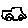
Label: car